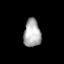
Tissue: lung
Cell type: T cells
Senescence score: 0.2383
Nuclear area (px): 466
Mean DAPI intensity: 172.792